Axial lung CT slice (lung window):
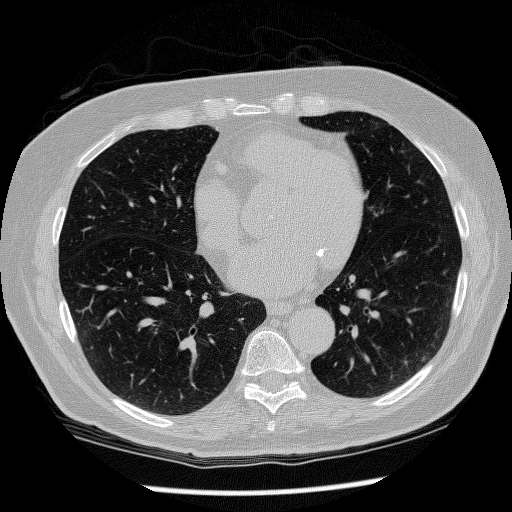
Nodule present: no